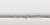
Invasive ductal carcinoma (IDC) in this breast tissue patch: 0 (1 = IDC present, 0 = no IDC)